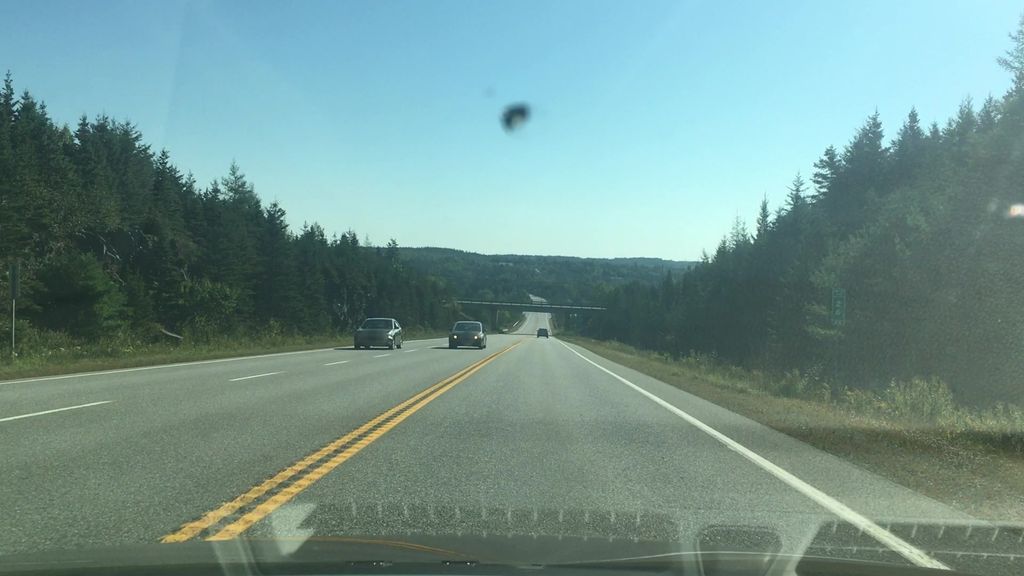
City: halifax